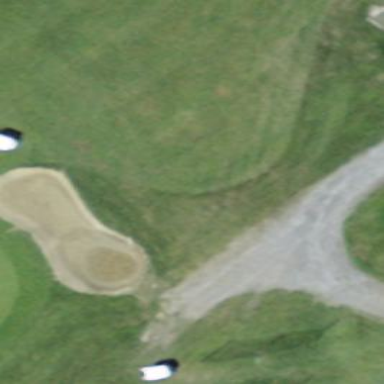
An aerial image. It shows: Golf bunker filled with natural sand.